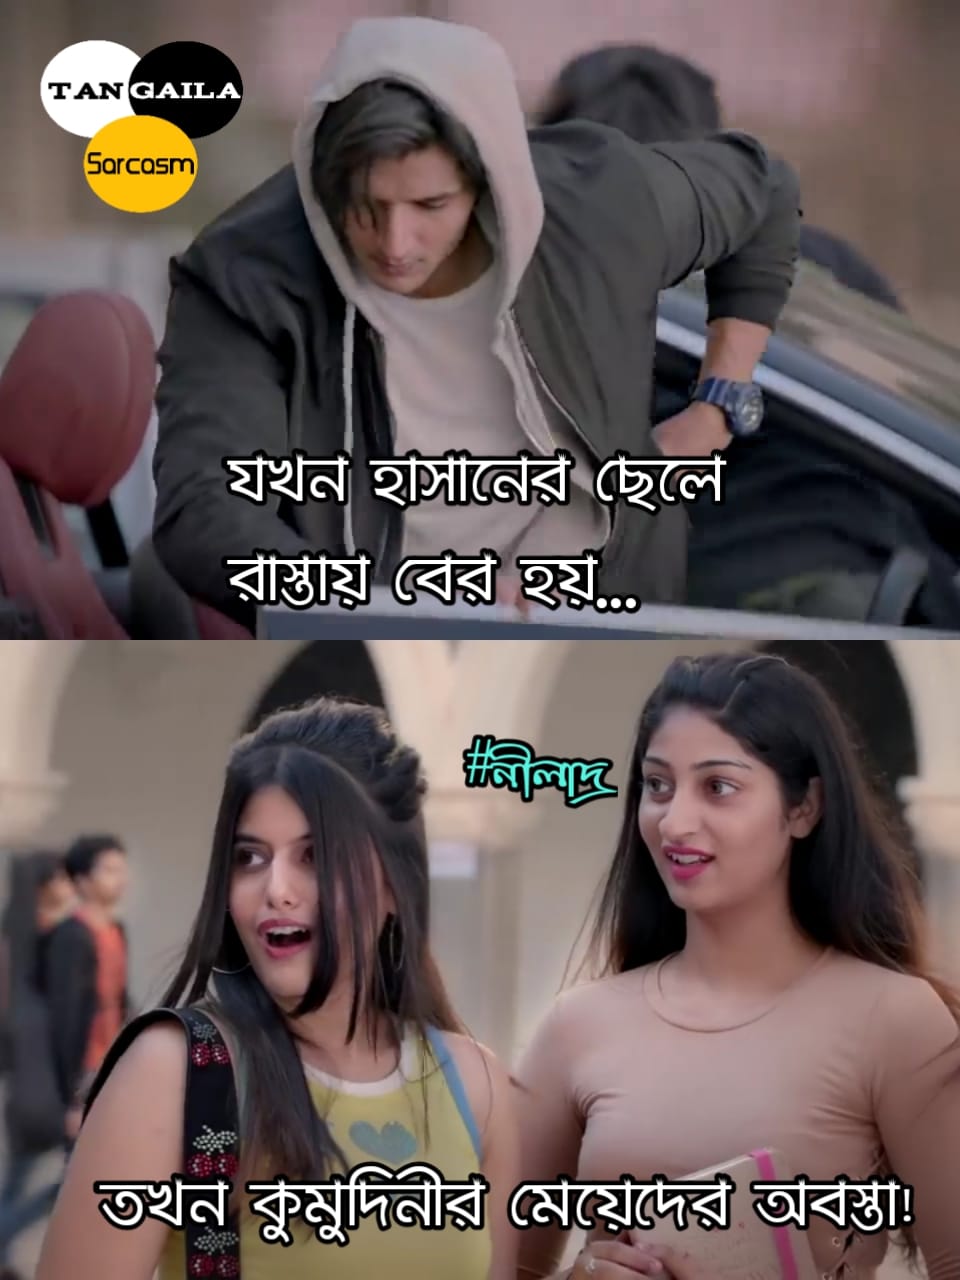
Caption: যখন হাসানের ছেলে রাস্তায় বের হয়... তখন কুমুদিনীর মেয়েদের অবস্থা !
Label: hate